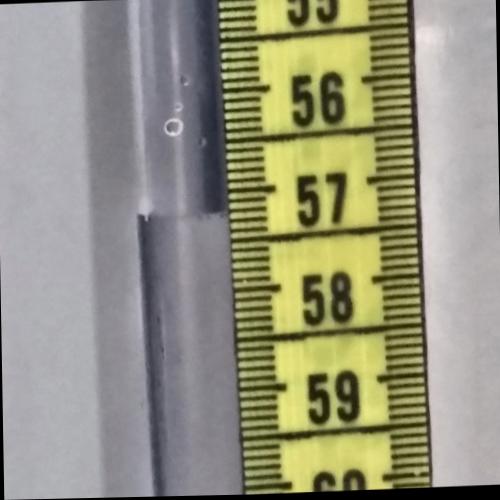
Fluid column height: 57.2 cm